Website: macys
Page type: receipt
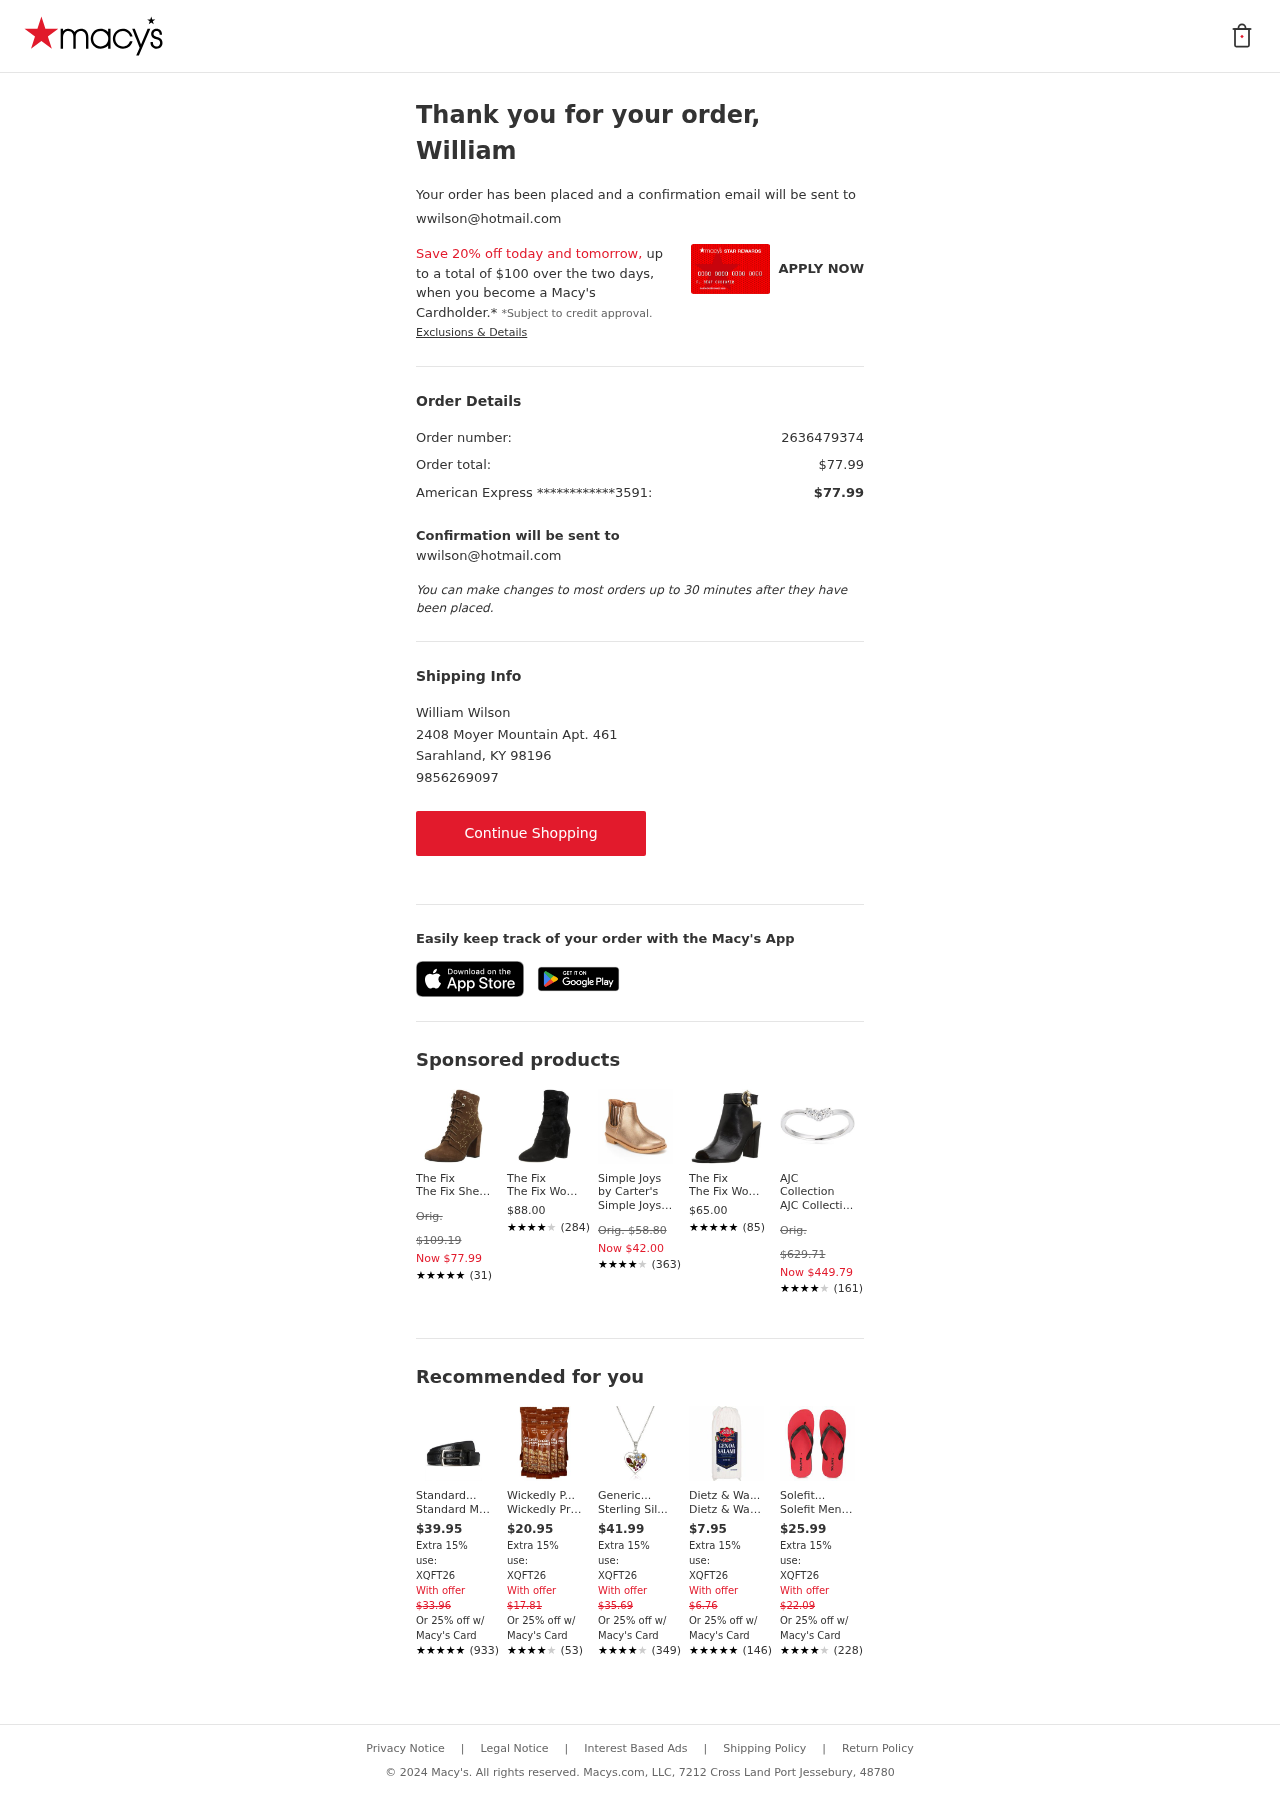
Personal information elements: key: PII_CARD_LAST4
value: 3591
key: PII_CARD_TYPE
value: American Express
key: PII_EMAIL
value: wwilson@hotmail.com
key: PII_FIRSTNAME
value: William
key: PII_FULLNAME
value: William Wilson
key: PII_PHONE
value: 9856269097
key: PII_PROMO_CODE
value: XQFT26
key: PII_STREET
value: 2408 Moyer Mountain Apt. 461
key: PII_EMAIL2
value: wwilson@hotmail.com
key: PII_CITY_STATE_ZIP
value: Sarahland, KY 98196
Product elements: key: PRODUCT10_BRAND
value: Solefit
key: PRODUCT10_NAME
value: Solefit Men's Red Slippers-10 UK (44 EU) (SLFT-0078)
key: PRODUCT10_NUM_RATINGS
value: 228
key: PRODUCT10_PRICE
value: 25.99
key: PRODUCT10_RATING
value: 4.2
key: PRODUCT1_BRAND
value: The Fix
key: PRODUCT1_NAME
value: The Fix Sheena Lace-up Bootie With Studded Star Embellishment Fashion Boot, Bourbon Suede, 7.5 M US
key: PRODUCT1_NUM_RATINGS
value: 31
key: PRODUCT1_PRICE
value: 77.99
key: PRODUCT1_RATING
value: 4.7
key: PRODUCT2_BRAND
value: The Fix
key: PRODUCT2_NAME
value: The Fix Womens Lyla Poms Ankle Bootie
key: PRODUCT2_NUM_RATINGS
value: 284
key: PRODUCT2_PRICE
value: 88
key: PRODUCT2_RATING
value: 3.6
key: PRODUCT3_BRAND
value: Simple Joys by Carter's
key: PRODUCT3_NAME
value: Simple Joys by Carter's Baby Girls' Ella Bootie Chelsea Boot, Tan, 6 M US Toddler
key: PRODUCT3_NUM_RATINGS
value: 363
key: PRODUCT3_PRICE
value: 42
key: PRODUCT3_RATING
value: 4.1
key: PRODUCT4_BRAND
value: The Fix
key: PRODUCT4_NAME
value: The Fix Women's Giana Open Toe Bootie with Pearl Buckle, black leather, 9 B US
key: PRODUCT4_NUM_RATINGS
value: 85
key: PRODUCT4_PRICE
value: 65
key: PRODUCT4_RATING
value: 4.7
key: PRODUCT5_BRAND
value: AJC Collection
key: PRODUCT5_NAME
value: AJC Collection Diamond 18K White Gold Ring
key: PRODUCT5_NUM_RATINGS
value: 161
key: PRODUCT5_PRICE
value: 449.79
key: PRODUCT5_RATING
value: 4.1
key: PRODUCT6_BRAND
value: Standard
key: PRODUCT6_NAME
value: Standard Men's Leather Formal Belt, Black, M
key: PRODUCT6_NUM_RATINGS
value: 933
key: PRODUCT6_PRICE
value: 39.95
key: PRODUCT6_RATING
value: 4.6
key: PRODUCT7_BRAND
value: Wickedly Prime
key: PRODUCT7_NAME
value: Wickedly Prime Granola Bar, Cocoa Peanut, Gluten Free, Kosher, 1.2 Ounce (Pack of 15)
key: PRODUCT7_NUM_RATINGS
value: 53
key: PRODUCT7_PRICE
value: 20.95
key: PRODUCT7_RATING
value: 4.3
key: PRODUCT8_BRAND
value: Generic
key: PRODUCT8_NAME
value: Sterling Silver Multi-Colored Pressed Flower Heart Pendant Necklace, 16"
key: PRODUCT8_NUM_RATINGS
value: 349
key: PRODUCT8_PRICE
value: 41.99
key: PRODUCT8_RATING
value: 4
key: PRODUCT9_BRAND
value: Dietz & Watson
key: PRODUCT9_NAME
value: Dietz & Watson Genoa Salami
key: PRODUCT9_NUM_RATINGS
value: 146
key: PRODUCT9_PRICE
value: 7.95
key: PRODUCT9_RATING
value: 4.9
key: PRODUCT1_ORIGINAL_PRICE
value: Orig. $109.19
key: PRODUCT3_ORIGINAL_PRICE
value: Orig. $58.80
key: PRODUCT5_ORIGINAL_PRICE
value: Orig. $629.71
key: PRODUCT6_OFFER_PRICE
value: $33.96
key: PRODUCT7_OFFER_PRICE
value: $17.81
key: PRODUCT8_OFFER_PRICE
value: $35.69
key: PRODUCT9_OFFER_PRICE
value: $6.76
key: PRODUCT10_OFFER_PRICE
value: $22.09
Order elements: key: ORDER_ID
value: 2636479374
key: ORDER_TOTAL
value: $77.99